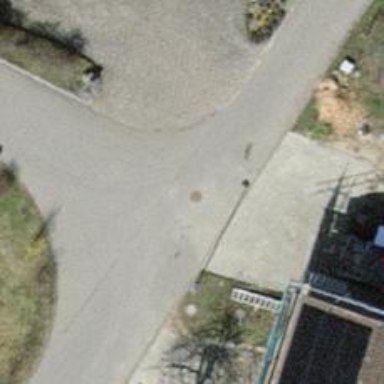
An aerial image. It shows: Residential road with asphalt surface and no sidewalks.